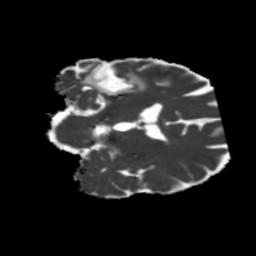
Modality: MD
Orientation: coronal
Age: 47
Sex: male
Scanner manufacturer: siemens
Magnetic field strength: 3 T
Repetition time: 5.25 s
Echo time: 0.08 s